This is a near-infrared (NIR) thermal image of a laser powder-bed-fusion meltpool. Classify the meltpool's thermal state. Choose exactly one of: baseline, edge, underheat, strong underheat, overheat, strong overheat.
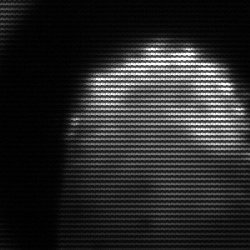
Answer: edge